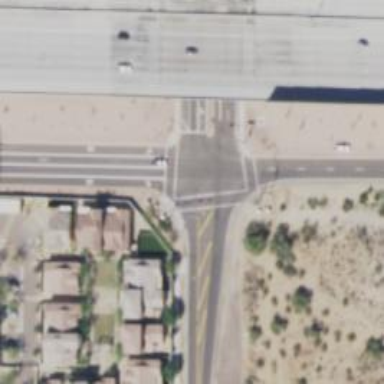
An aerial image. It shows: Solid stop line on the road.